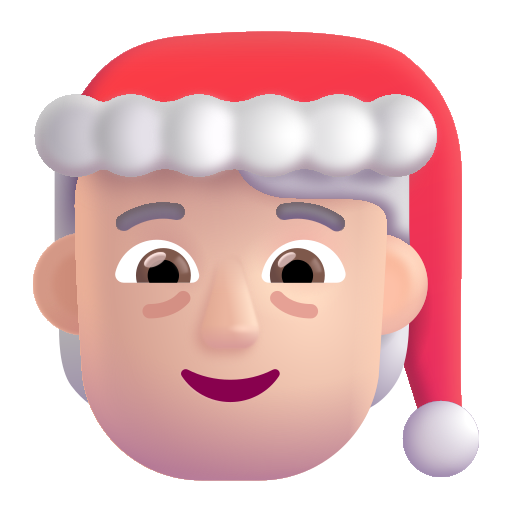
mx claus color light